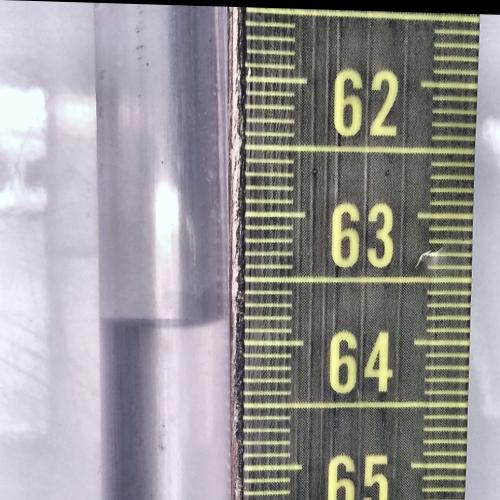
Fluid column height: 63.8 cm